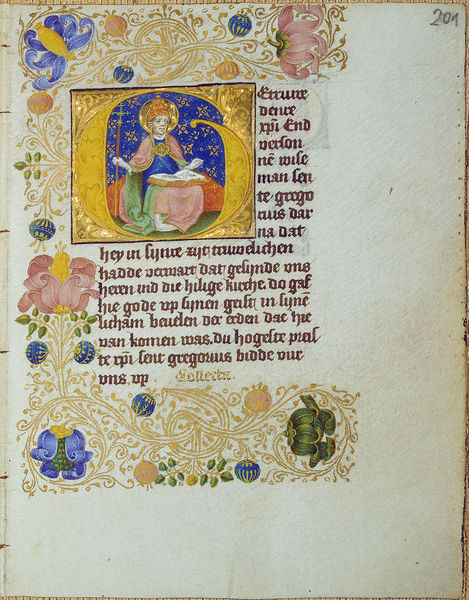
Titel: Lochner-Gebetsbuch
Künstler: Stefan Lochner
Institution: Darmstadt, Universitäts- und Landesbibliothek
Schlagwörter: blau, blätter, blumen, bibel, gold, schrift, papst, tulpen, lesen, deutsch, buch, seite, text, zahl, heiliger, latein